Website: lowes
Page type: review-order
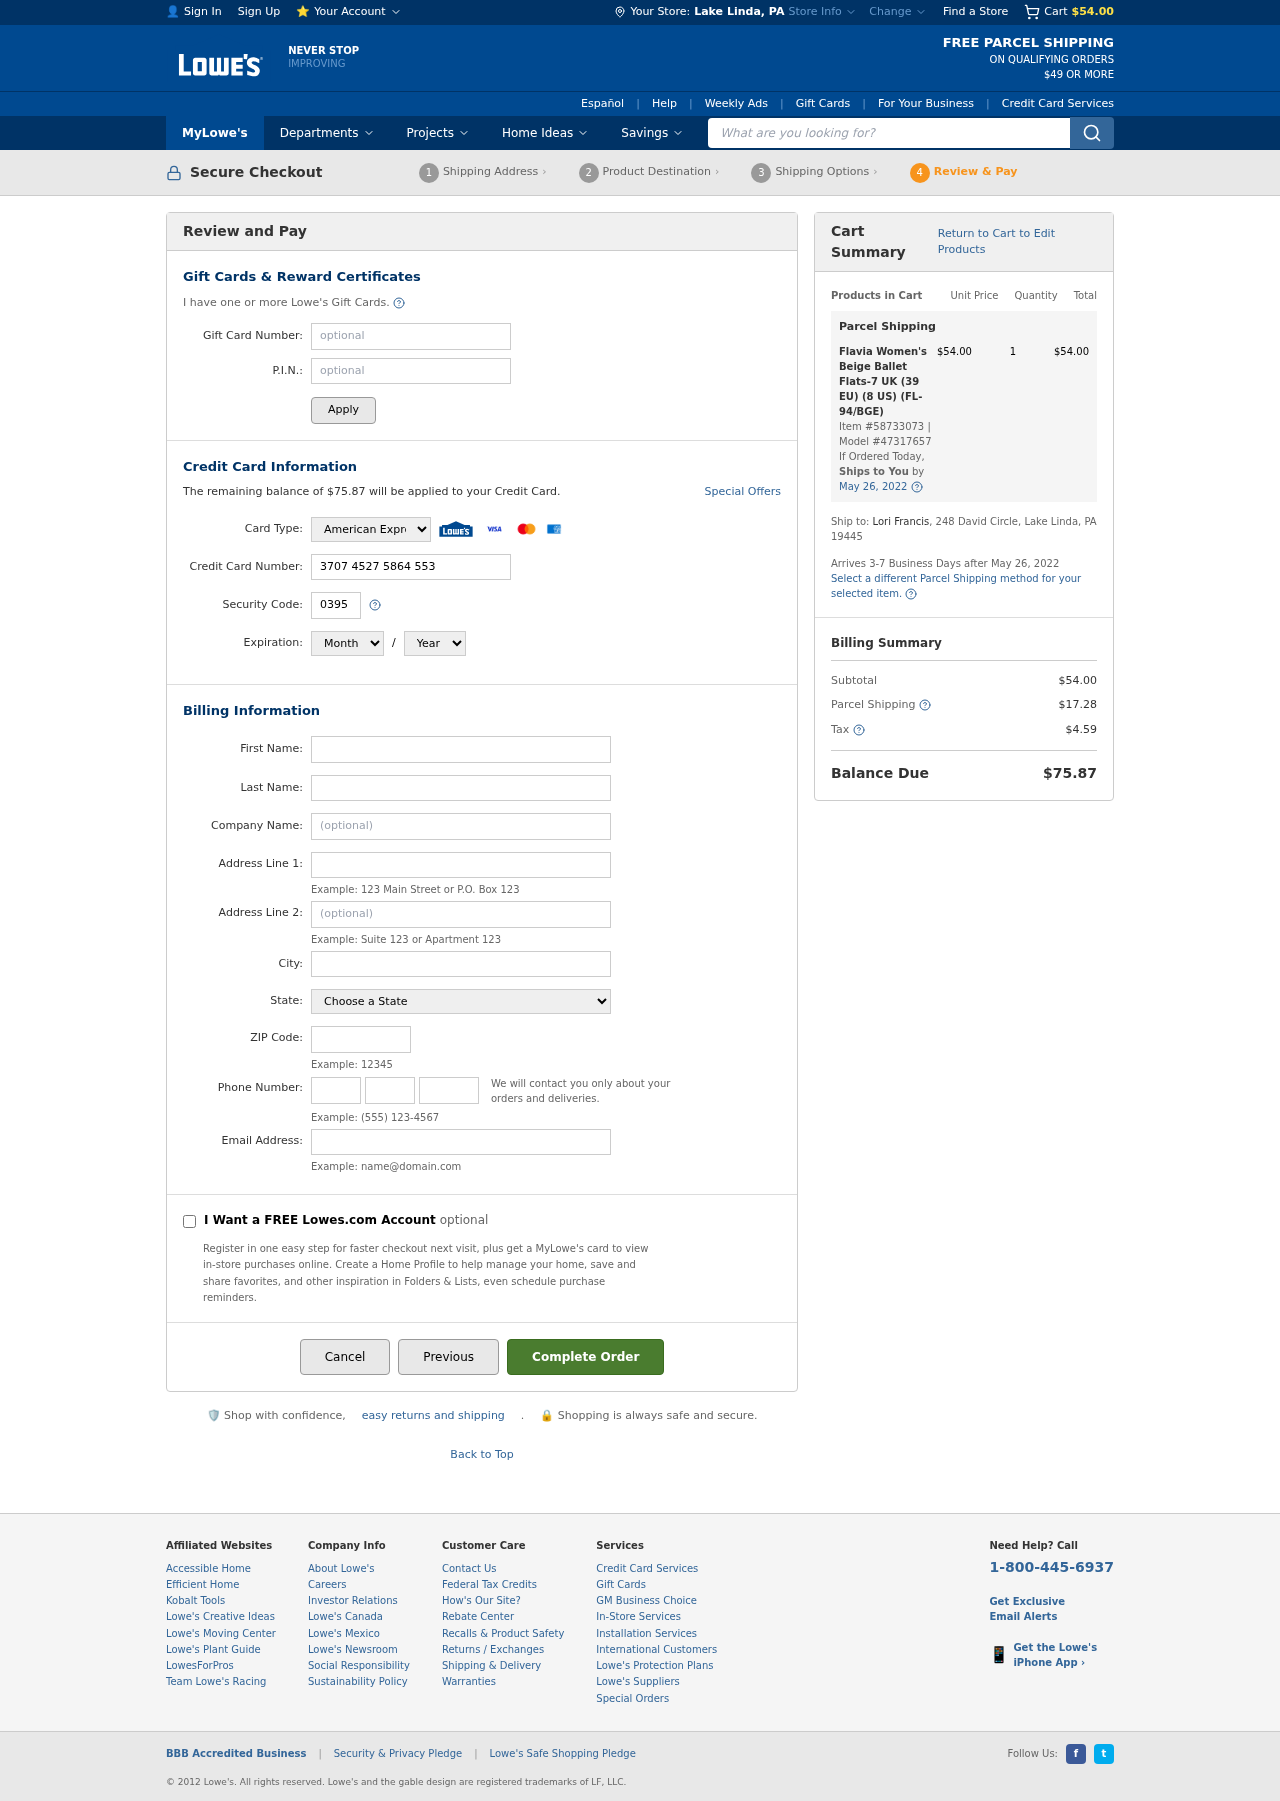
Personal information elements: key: PII_CARD_CVV
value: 0395
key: PII_CARD_EXPIRY_MONTH
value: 11
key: PII_CARD_EXPIRY_YEAR
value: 29
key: PII_CARD_NUMBER
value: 3707 4527 5864 553
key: PII_CARD_TYPE
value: American Express
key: PII_CITY
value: Lake Linda
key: PII_CITY_STATE
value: Lake Linda, PA
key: PII_EMAIL
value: lori_francis@yahoo.com
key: PII_FIRSTNAME
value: Lori
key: PII_LASTNAME
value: Francis
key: PII_PHONE_AREA
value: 395
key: PII_PHONE_PREFIX
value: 231
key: PII_PHONE_SUFFIX
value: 5426
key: PII_POSTCODE
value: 19445
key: PII_STATE
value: Pennsylvania
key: PII_STREET
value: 248 David Circle
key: PII_STREET2
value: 248 David Circle
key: PII_FULLNAME2
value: Lori Francis
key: PII_STATE_ABBR
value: PA
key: PII_POSTCODE_FULL
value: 19445
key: PII_CITY_STATE_ZIP
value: Lake Linda, PA 19445
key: PII_POSTCODE_NUMERIC
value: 19445
Product elements: key: PRODUCT1_NAME
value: Flavia Women's Beige Ballet Flats-7 UK (39 EU) (8 US) (FL-94/BGE)
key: PRODUCT1_PRICE
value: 54
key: PRODUCT1_QUANTITY
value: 1
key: PRODUCT1_ITEM_NUMBER
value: Item #58733073
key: PRODUCT1_MODEL_NUMBER
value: Model #47317657
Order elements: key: ORDER_SUBTOTAL
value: $54.00
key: ORDER_BALANCE_DUE
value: $75.87
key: ORDER_SHIPPING_DATE
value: May 26, 2022
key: ORDER_ITEM_TOTAL
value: $54.00
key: ORDER_SHIPPING_DATE2
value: May 26, 2022
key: ORDER_SHIPPING_COST
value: $17.28
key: ORDER_TAX
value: $4.59
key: ORDER_TOTAL
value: $75.87
Search elements: key: HEADER_SEARCH
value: What are you looking for?